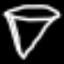
Label: diamond